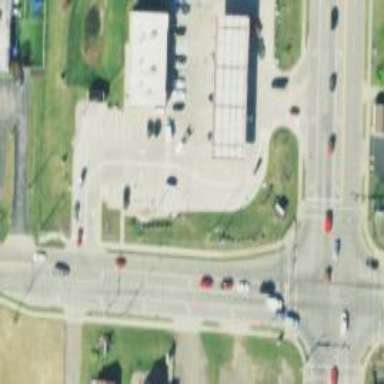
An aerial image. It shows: Convenience shop.